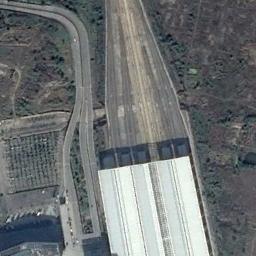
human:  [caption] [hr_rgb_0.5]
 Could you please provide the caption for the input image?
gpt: The railway station has lots of railways and a white building and the railway station is surrounded by the wasteland .

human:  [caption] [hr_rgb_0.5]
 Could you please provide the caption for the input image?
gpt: There is a fully equipped railway station in the suburbs .

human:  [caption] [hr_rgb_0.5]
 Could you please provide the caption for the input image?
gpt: The railway station is next to some trees and grass .

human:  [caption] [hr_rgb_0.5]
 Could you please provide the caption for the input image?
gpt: Many trees are near the railway station .

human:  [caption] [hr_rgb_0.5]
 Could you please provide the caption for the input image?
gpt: There are some green bushes beside the white railway station .